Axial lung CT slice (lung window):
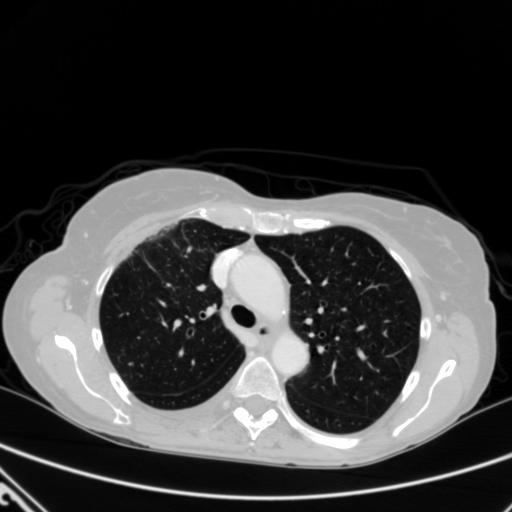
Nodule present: no